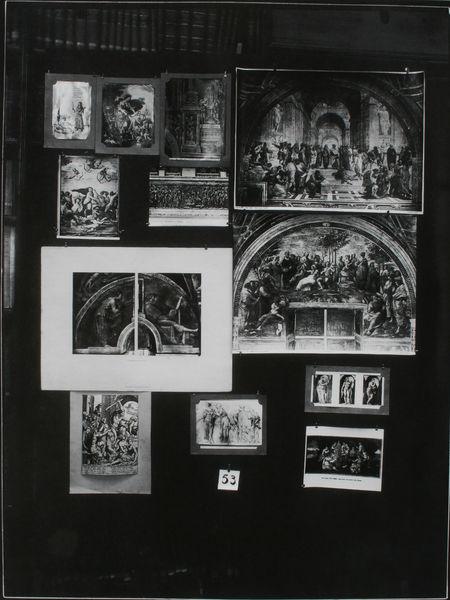
Titel: Der Bilderatlas Mnemosyne - Tafel 53
Künstler: Aby Warburg
Standort: London
Institution: Warburg Institute ©
Schlagwörter: blätter, gemälde, himmel, mann, menschen, grau, schwarz, weiss, zeichnung, hochformat, wand, rahmen, bild, kirche, renaissance, bilder, bücher, fotos, papier, bogen, schule, tafel, karten, detail, collage, galerie, foto, fotografie, kirchen, photographie, rechtecke, bögen, schwarze, buch, schwarz weiss, kollage, photo, eiss, zahl, rundbögen, bibliothek, bücherei, sammlung, museum, aufgehängt, hängung, skizzen, szenen, anordnung, athen, motive, zeichnungen, übersicht, passepartout, raffael, atlas, lexikon, zusammen, fotografien, postkarten, parnass, schule von athen, raphael, abdrücke, warburg, aby warburg, aby, bilderatlas, mnemosyne, repros, abzüge, bücherrei, pinwand, 53, heftzwecke, hochforamt, tafel 53, zusammenschau, kollektionh, arbeitsmaterial